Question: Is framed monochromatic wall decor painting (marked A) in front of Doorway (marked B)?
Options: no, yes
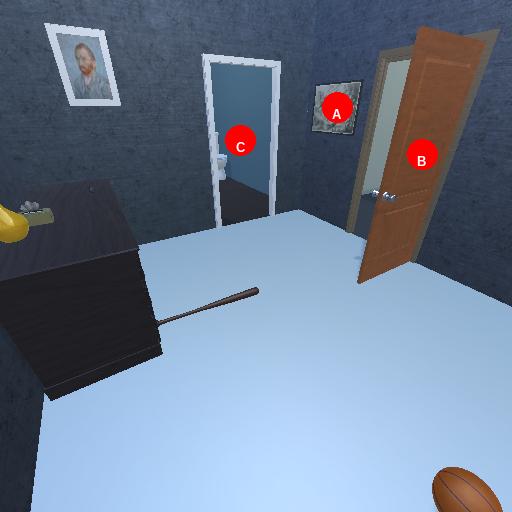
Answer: no